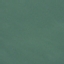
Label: SeaLake